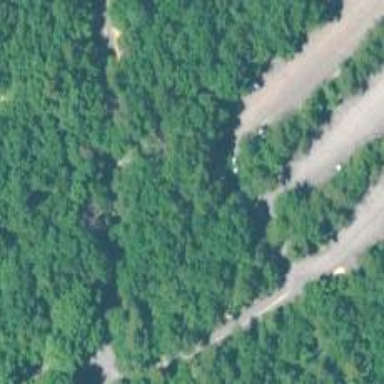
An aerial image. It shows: Asphalt path with excellent trail visibility.